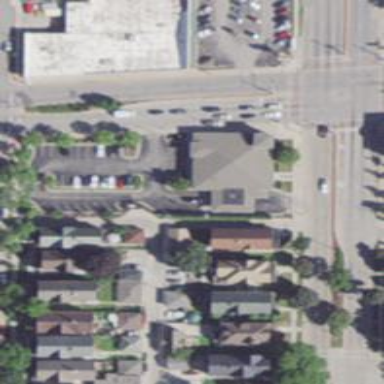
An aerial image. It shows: Alley classified as service road.